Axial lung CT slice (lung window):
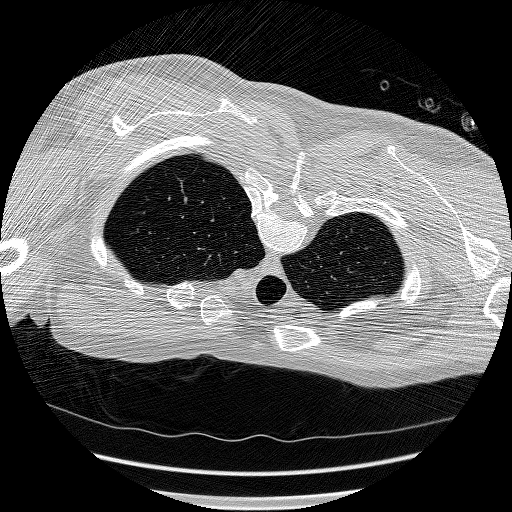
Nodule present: no